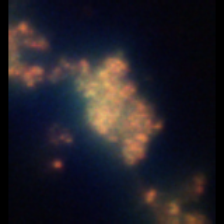
Taxon: Unknown_detritus
Group: Unknown